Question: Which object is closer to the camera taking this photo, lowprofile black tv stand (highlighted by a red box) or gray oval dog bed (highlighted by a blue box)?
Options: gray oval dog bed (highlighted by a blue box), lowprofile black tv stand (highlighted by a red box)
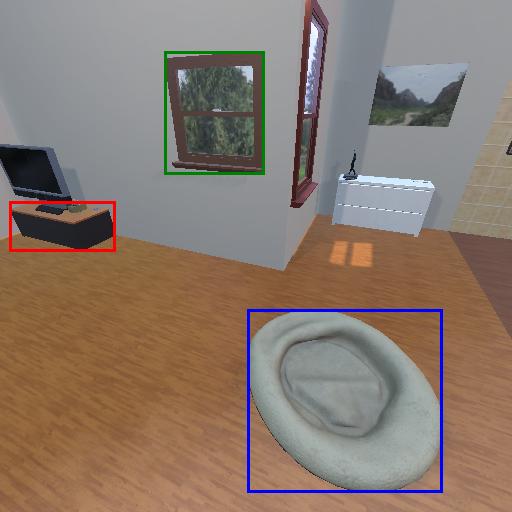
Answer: gray oval dog bed (highlighted by a blue box)